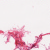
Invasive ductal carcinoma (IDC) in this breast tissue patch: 0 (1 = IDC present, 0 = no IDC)